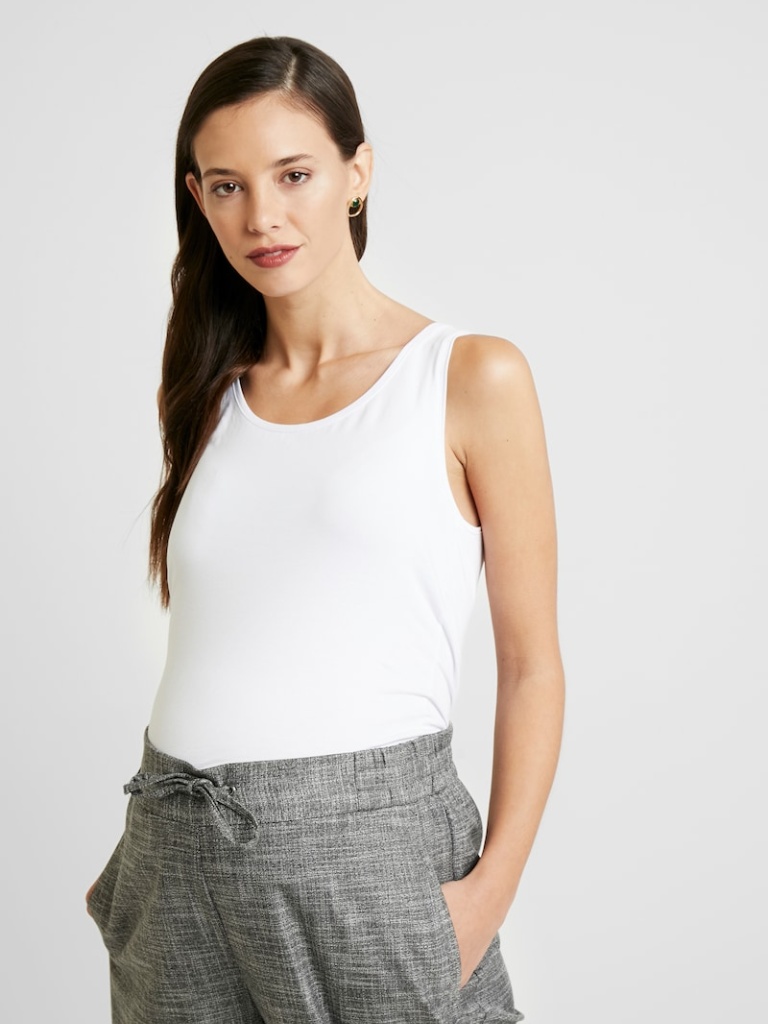
cotton tight sleeveless hip length Fully Tucked in scoop tank